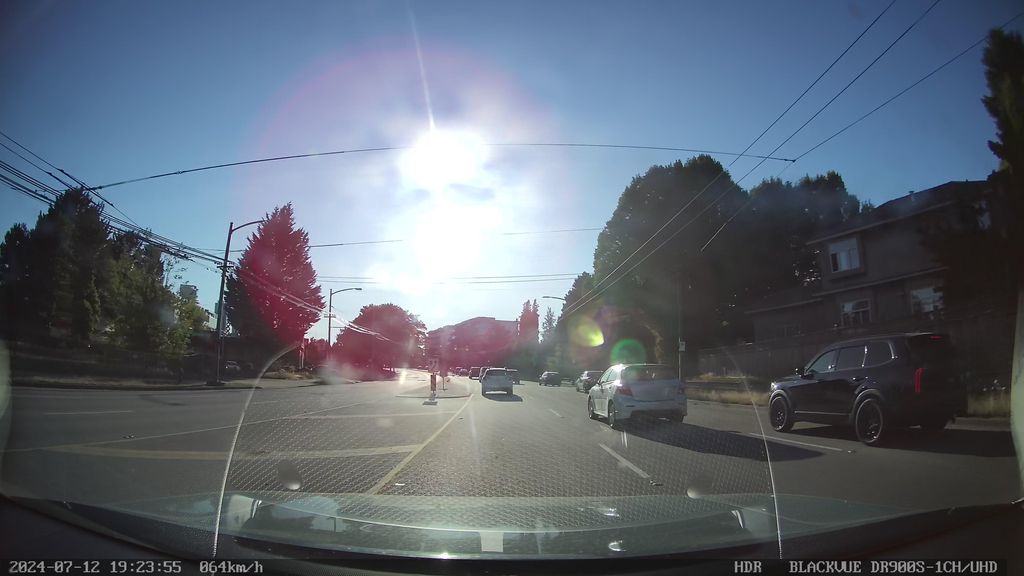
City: vancouver